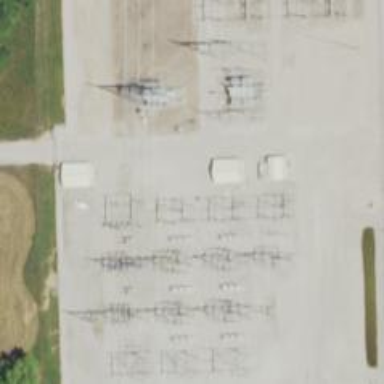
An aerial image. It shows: Switch used for power control.